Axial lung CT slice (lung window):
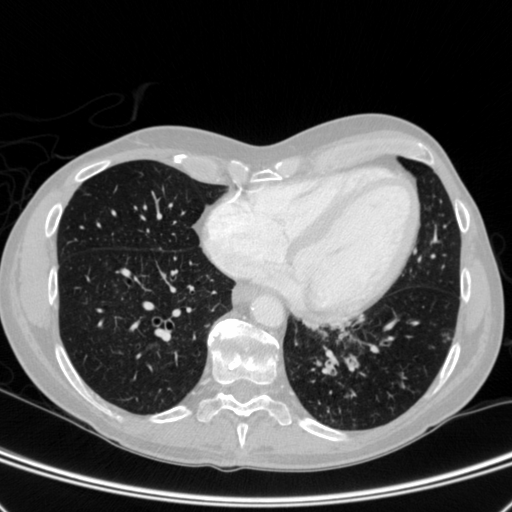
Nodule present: no